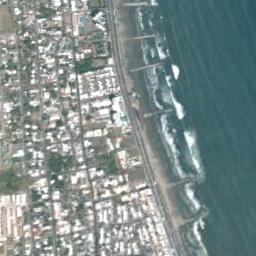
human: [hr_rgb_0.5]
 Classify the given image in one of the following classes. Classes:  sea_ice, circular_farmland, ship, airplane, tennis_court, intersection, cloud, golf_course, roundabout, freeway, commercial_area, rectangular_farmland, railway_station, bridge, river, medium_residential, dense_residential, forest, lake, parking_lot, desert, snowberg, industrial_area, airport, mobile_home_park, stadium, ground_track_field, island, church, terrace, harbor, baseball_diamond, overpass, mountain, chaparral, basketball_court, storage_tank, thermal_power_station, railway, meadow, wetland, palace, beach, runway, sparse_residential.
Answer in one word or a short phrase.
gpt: beach